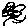
Label: flower